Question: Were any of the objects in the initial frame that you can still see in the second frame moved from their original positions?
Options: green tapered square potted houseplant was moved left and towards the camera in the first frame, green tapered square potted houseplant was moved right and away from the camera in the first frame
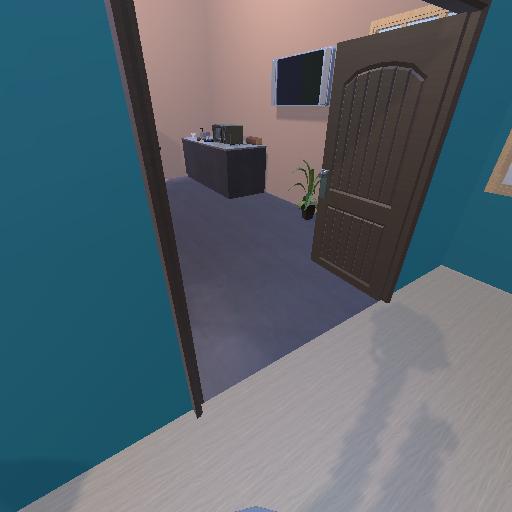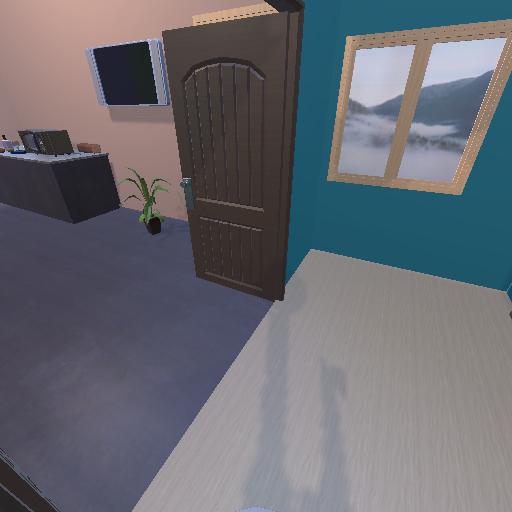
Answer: green tapered square potted houseplant was moved left and towards the camera in the first frame